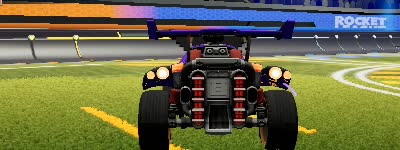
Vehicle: octane